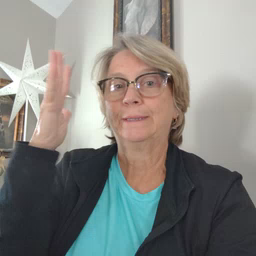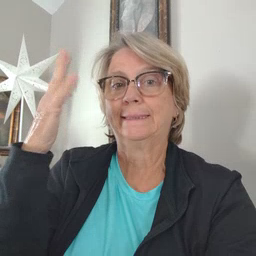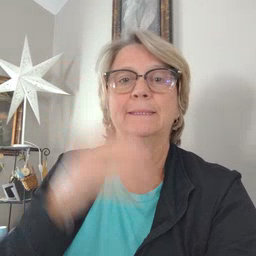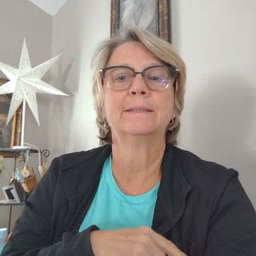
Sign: tree